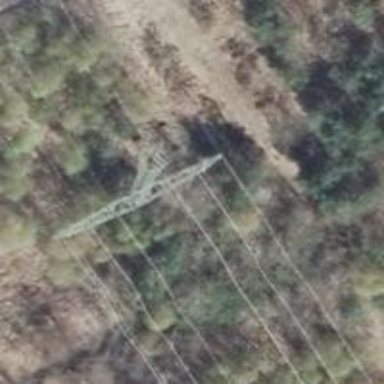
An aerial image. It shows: Power tower.